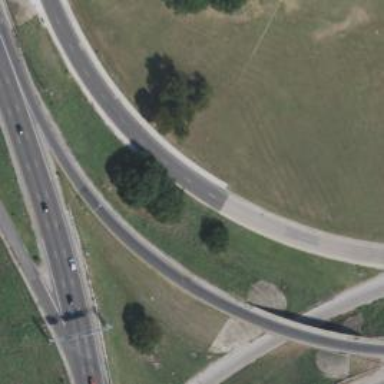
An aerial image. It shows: Secondary road with frontage road.